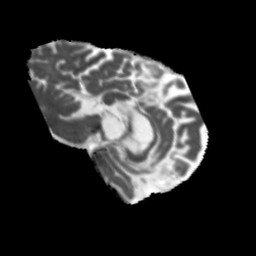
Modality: MD
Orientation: sagittal
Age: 58
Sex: male
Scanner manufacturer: siemens
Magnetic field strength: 3 T
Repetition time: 5.47 s
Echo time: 0.0854 s